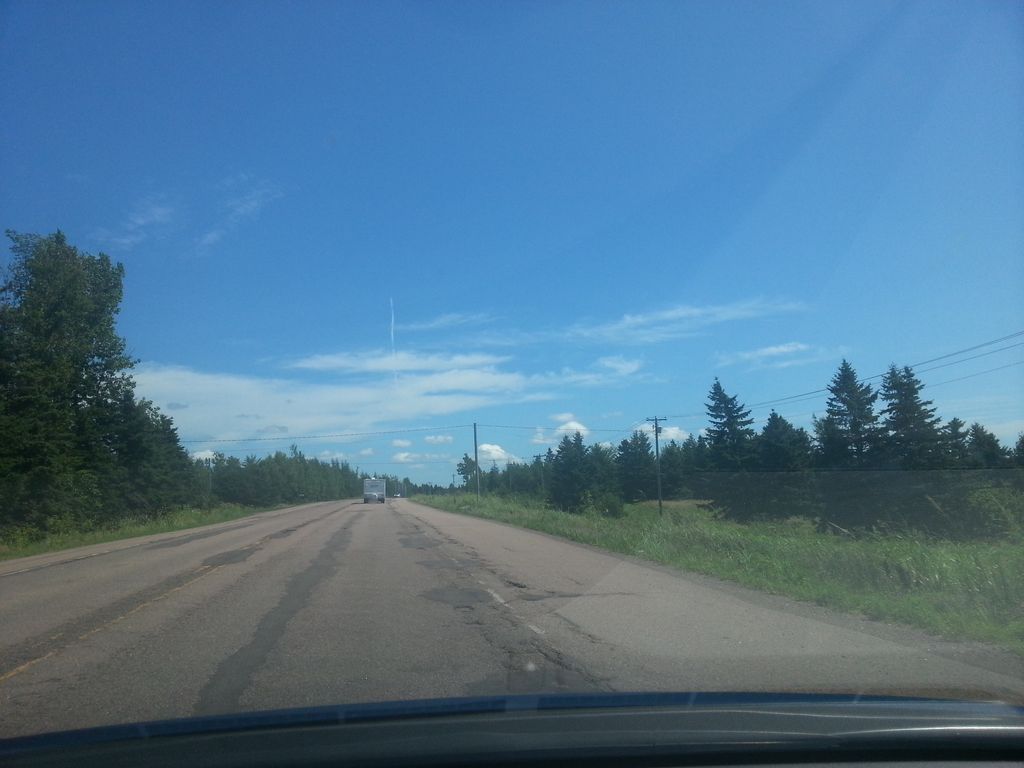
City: charlottetown